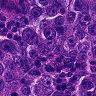
Metastatic tissue present: yes